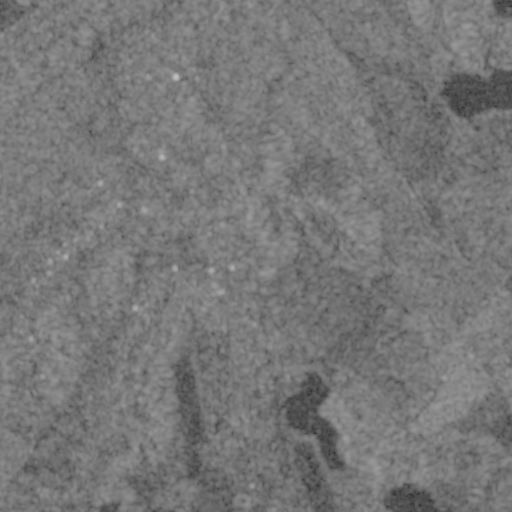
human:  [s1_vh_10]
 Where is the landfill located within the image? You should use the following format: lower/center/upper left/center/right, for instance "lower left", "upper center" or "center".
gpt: The landfill is located in the lower center of the image.
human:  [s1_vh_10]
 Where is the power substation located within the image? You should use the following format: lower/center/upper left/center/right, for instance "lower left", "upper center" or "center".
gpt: The power substation is located in the lower center of the image.
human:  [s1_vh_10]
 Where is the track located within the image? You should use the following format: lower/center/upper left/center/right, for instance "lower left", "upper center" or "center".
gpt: The track is located in the center left of the image.
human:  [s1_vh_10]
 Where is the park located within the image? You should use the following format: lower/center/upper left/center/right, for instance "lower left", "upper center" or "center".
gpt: There is no park in the image.

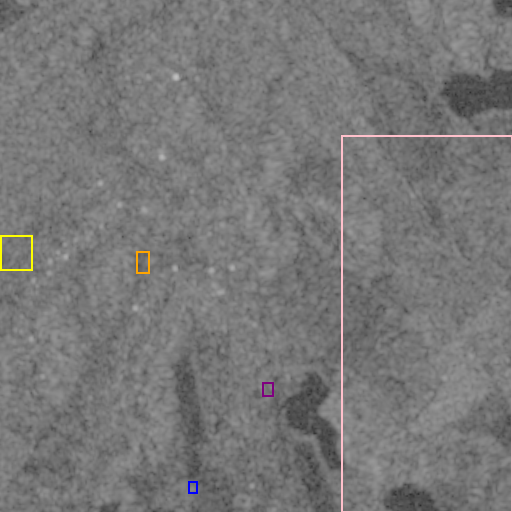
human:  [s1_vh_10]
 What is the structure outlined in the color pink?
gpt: The structure outlined in pink is a crop field.
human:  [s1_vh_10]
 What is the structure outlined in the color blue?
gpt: The structure outlined in blue is a landfill.
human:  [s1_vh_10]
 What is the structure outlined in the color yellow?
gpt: The structure outlined in yellow is a park.
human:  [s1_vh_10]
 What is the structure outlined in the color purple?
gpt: The structure outlined in purple is a power substation.
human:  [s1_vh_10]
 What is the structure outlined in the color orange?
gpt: The structure outlined in orange is a track.
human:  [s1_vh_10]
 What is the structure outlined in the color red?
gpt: There is no red outline.